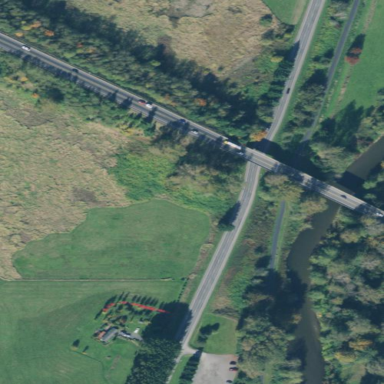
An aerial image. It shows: Man-made bridge.